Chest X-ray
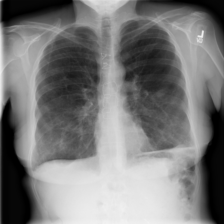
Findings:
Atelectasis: negative
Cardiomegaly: negative
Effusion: negative
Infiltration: negative
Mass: negative
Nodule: negative
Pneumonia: negative
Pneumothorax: negative
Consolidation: negative
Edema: negative
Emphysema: negative
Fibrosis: negative
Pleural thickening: negative
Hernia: negative